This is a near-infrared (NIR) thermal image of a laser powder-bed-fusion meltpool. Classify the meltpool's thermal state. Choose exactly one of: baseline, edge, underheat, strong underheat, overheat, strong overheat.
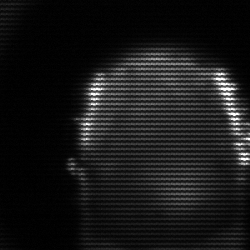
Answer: baseline